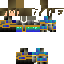
A male human skin with medium skin, wearing brown long hair dressed in a blue hoodie and black pants, featuring a closed mouth.